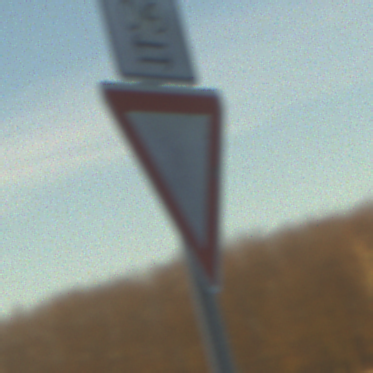
Verkehrszeichen: VorfahrtGewaehren
Zusatzzeichen oben: RichtungsangabeDurchPfeile9
Umgebung: Outdoor, Nature
Tageszeit: SunriseSunset
Wetter: Clear
Licht: Natural
Jahreszeit: Winter
Kontrast: LowContrast